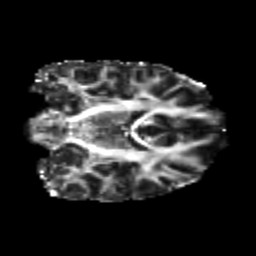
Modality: FA
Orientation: coronal
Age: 19
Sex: female
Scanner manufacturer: siemens
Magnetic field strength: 3 T
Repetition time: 3.5 s
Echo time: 0.104 s